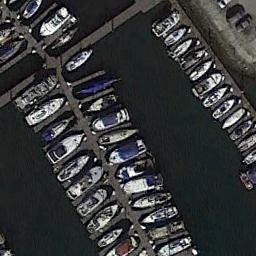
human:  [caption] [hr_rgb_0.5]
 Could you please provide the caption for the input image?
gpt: The harbor has lots of neatly docked boats and the color of the waters is dark green .

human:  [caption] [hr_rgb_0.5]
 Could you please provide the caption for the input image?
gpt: Many ships are in the harbor .

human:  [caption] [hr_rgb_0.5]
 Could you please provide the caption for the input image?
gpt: There are many yachts moored in the sea by the harbor, And some empty spaces .

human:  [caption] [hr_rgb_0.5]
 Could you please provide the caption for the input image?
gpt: There are many boats on the harbor .

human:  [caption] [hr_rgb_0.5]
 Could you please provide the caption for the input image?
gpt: There are many ships docked neatly at the harbor .